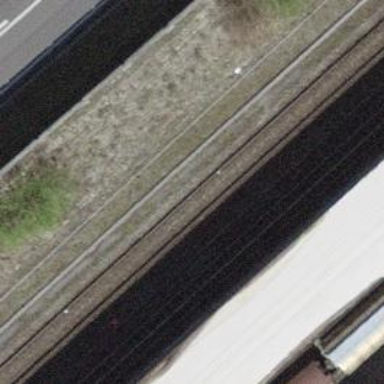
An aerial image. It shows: Public transport stop position along the railway.